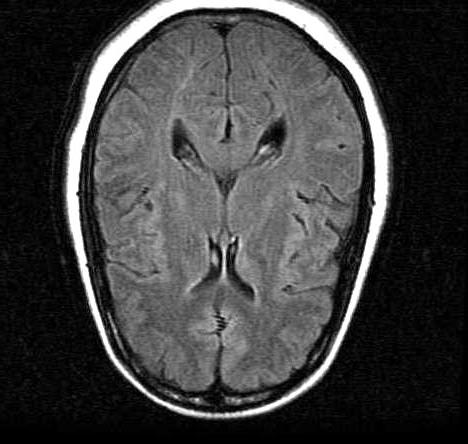
Label: notumor